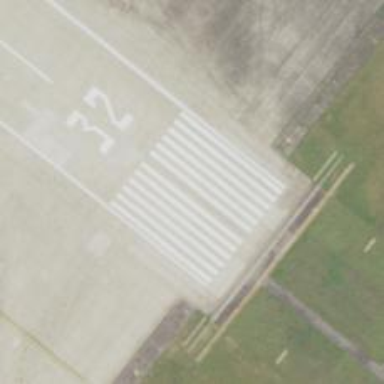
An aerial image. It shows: Image of taxiway at airport.